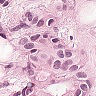
Metastatic tissue present: yes